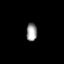
Tissue: lung
Cell type: Epithelial cells
Senescence score: 0.1965
Nuclear area (px): 194
Mean DAPI intensity: 148.742